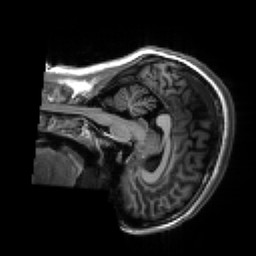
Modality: T1w
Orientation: sagittal
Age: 18
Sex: female
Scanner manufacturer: siemens
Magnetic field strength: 3 T
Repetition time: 2.3 s
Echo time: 0.00266 s